Question: I'm running an asp.mvc web application on localhost on iis7 (win7) and I don't get my normal yellow screen of death with the call stack. I always get a page full of random unreadable characters. Has anyone ever seen this? How do I get my callstack back?

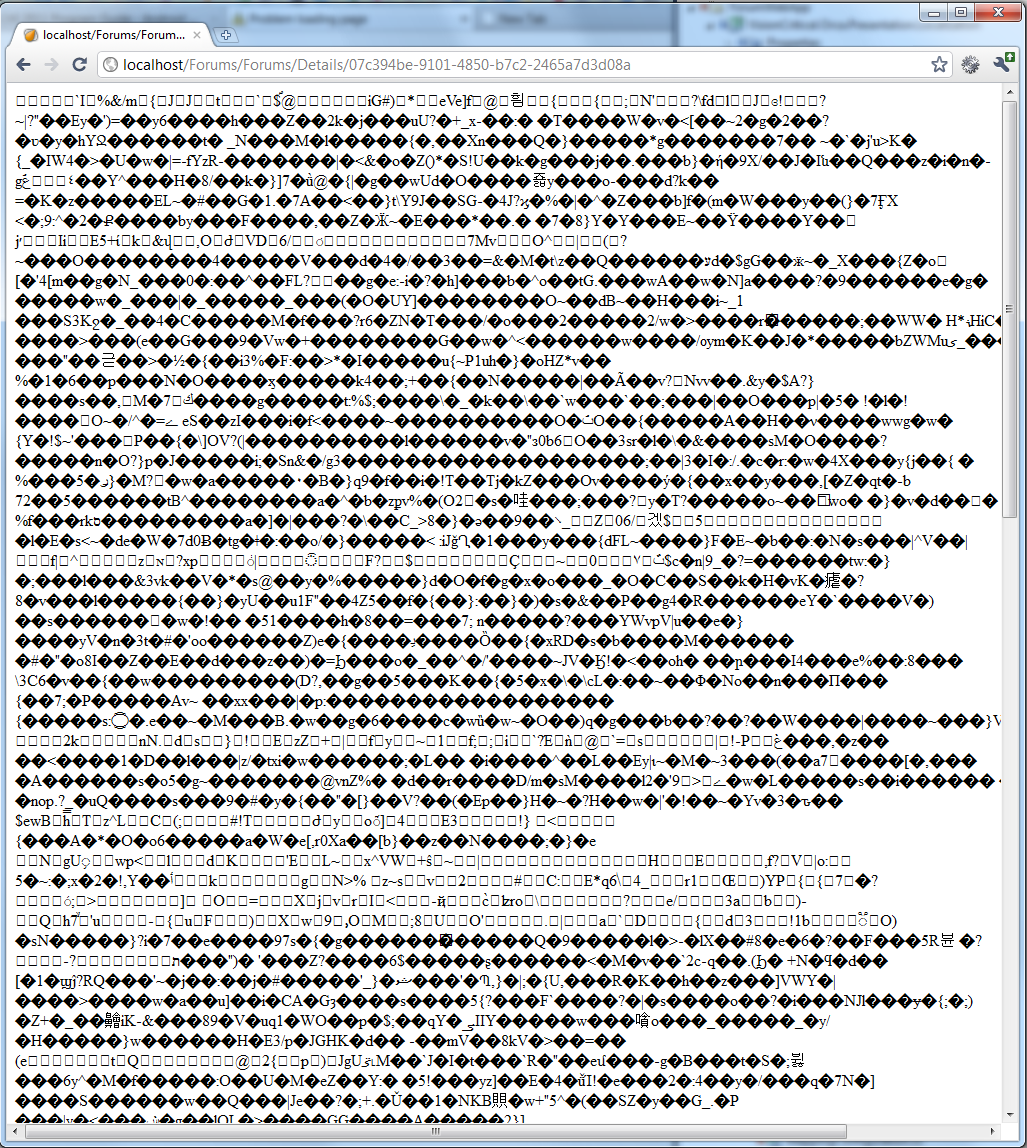
Answer: You might find the <URL> useful. You are probably using gzip.